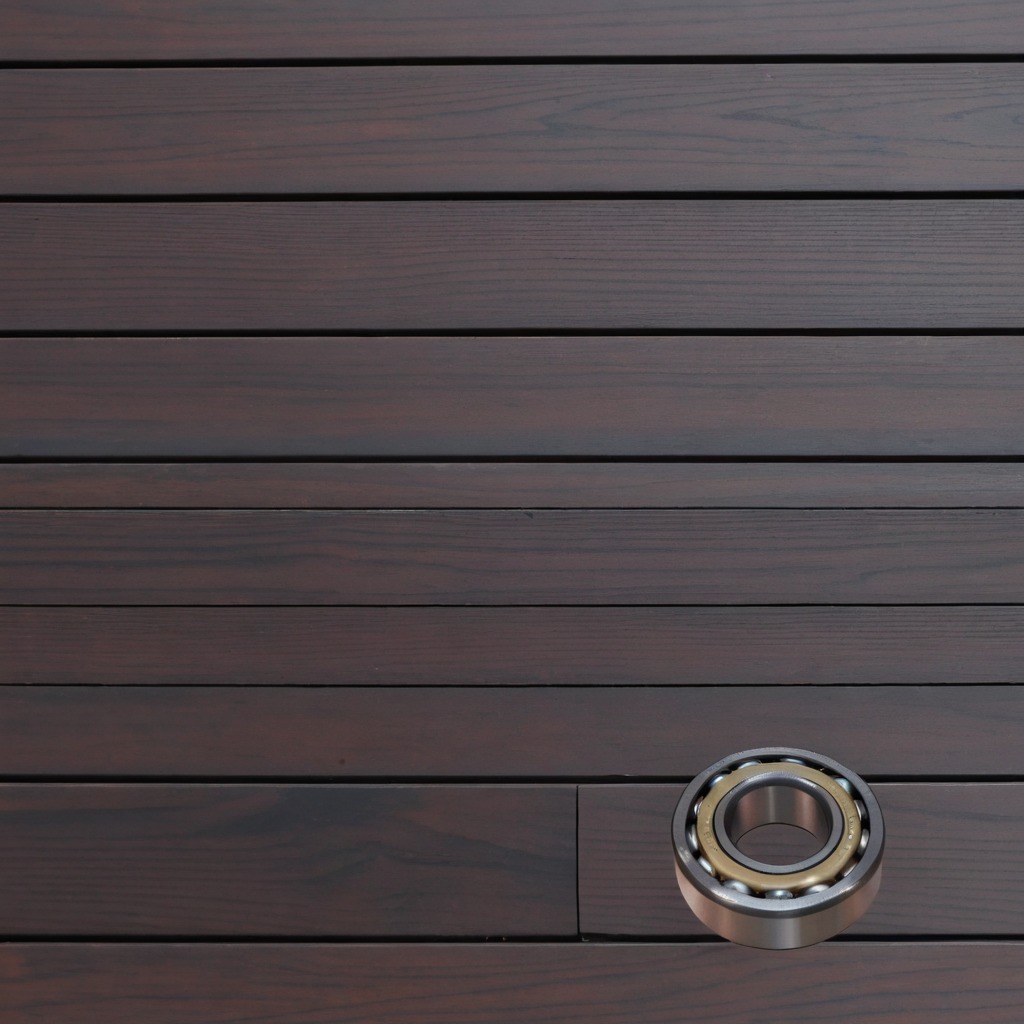
A metal ball bearing is lying on a clean organized dark wood workbench in an outdoor DIY or construction setup afternoon light completely empty